Interaction volume radius: 10 \u00c5
Interaction volume height: 10 \u00c5
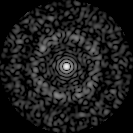
Disorder parameter: 0.8191